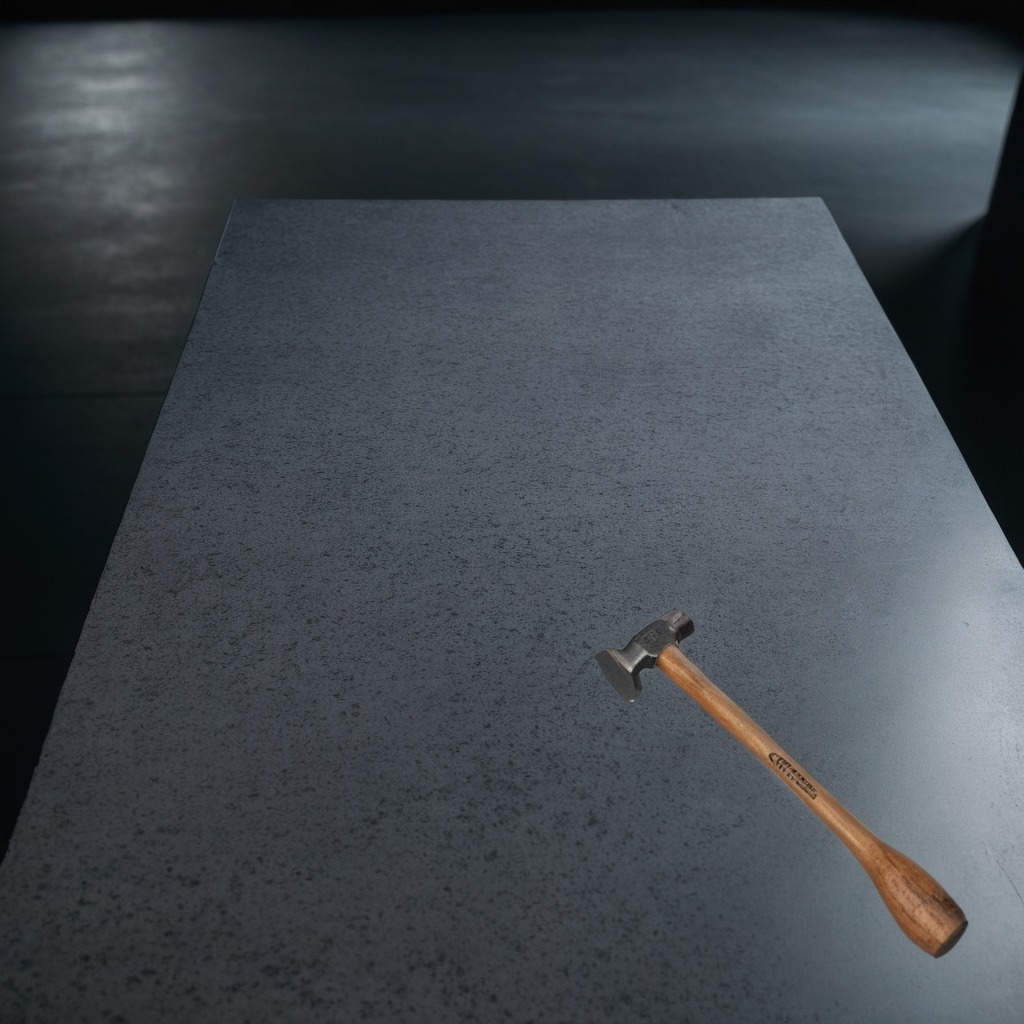
A hammer is lying on a clean granite table inside a workshop at night dim ambient light soft shadows worn but